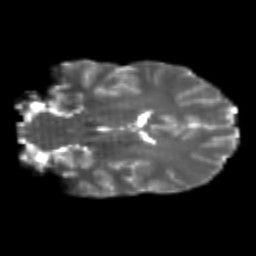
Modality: T2w
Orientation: coronal
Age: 20
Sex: female
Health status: healthy
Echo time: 0.074 s